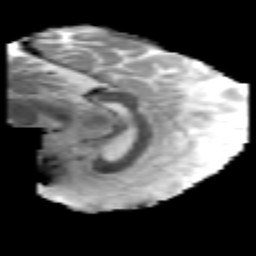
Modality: MD
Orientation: sagittal
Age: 38
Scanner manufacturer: philips
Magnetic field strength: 3 T
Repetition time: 8.547 s
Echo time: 0.1273 s